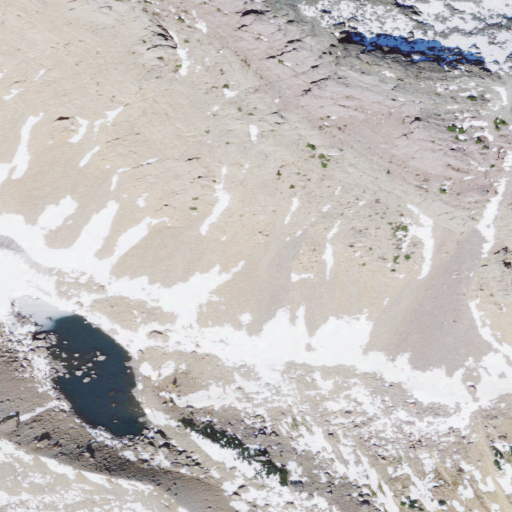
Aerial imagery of mountain in Montana named Mount Shoemaker containing barren land, snow, and open water